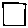
Label: square